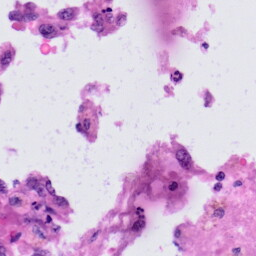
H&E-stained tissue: Skin